Milling tool wear sample.
Tool blade image: 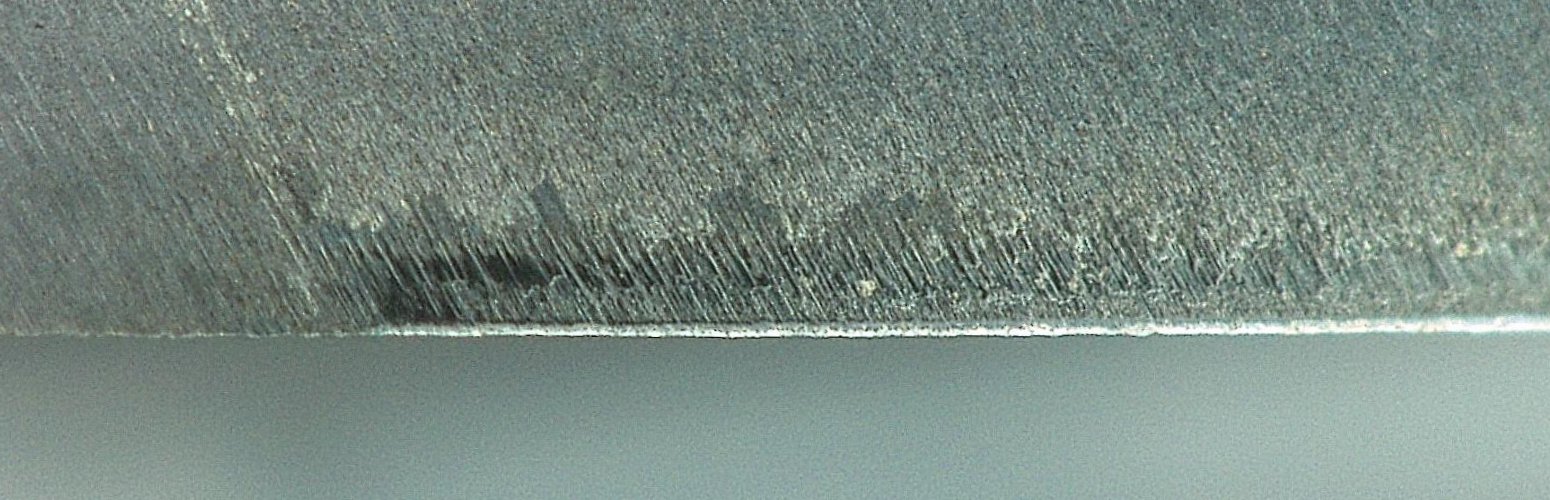
Chip image: 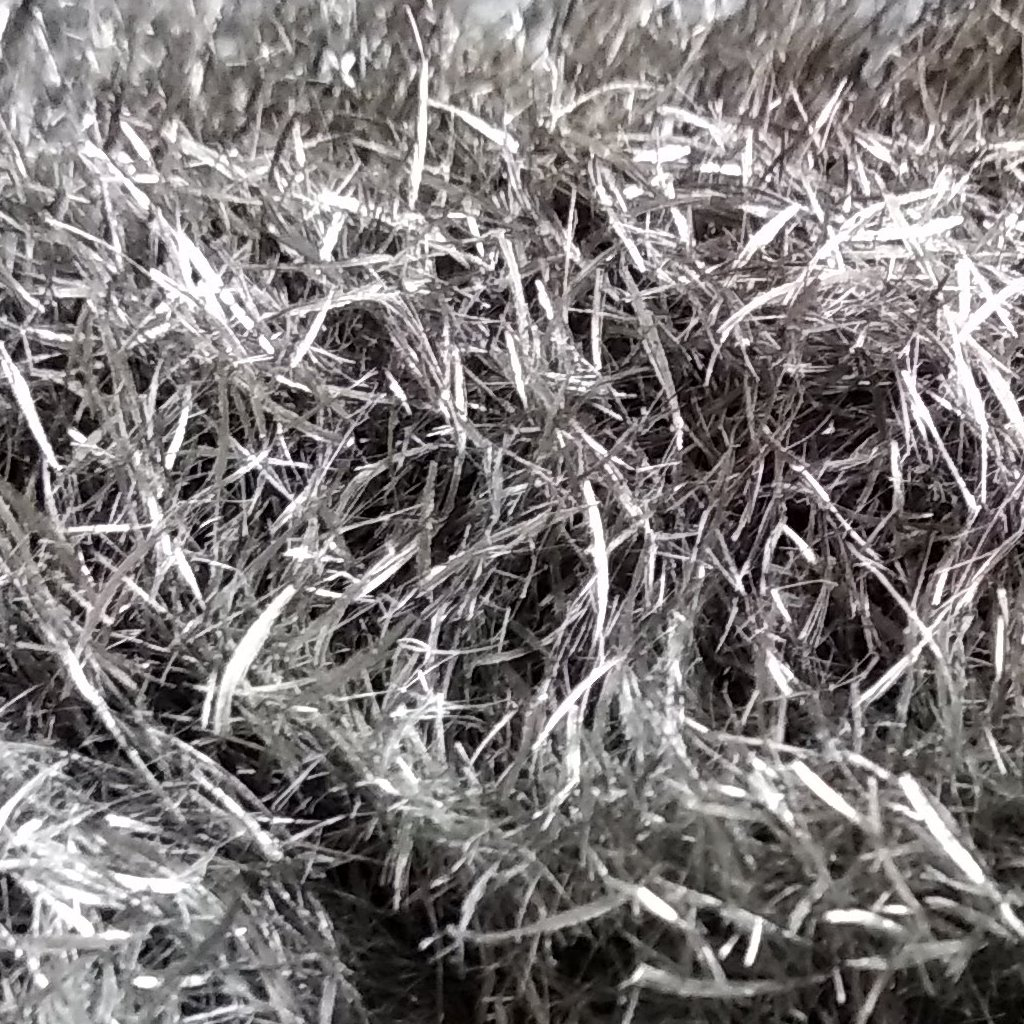
Workpiece image: 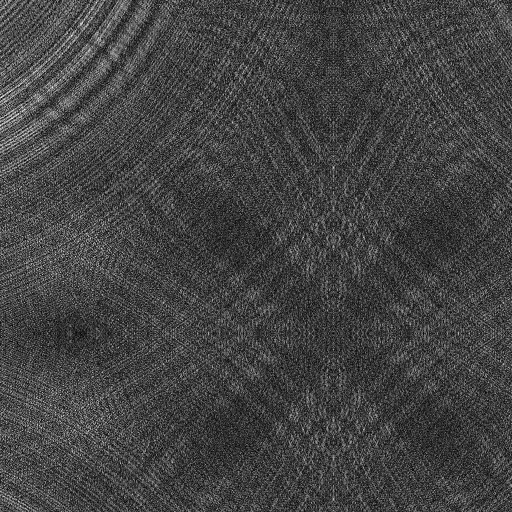
Tool wear state: sharp
Gaps: 0
Flank wear: 37.41
Overhang: 13.26
Force-signal Mel-spectrograms (X, Y, Z axes): 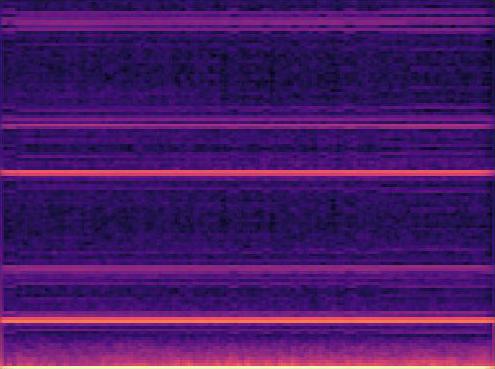 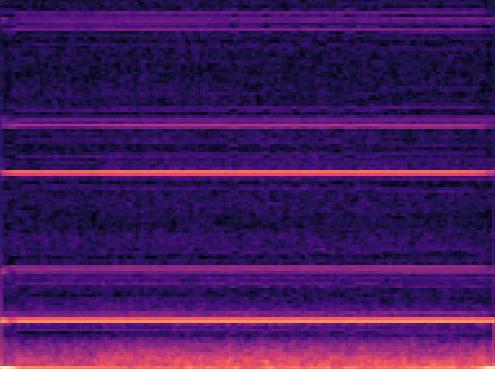 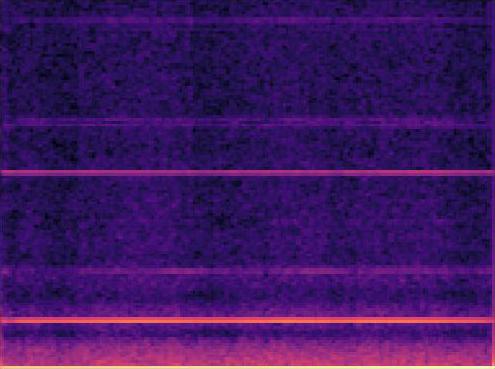
Force-signal scalograms (X, Y, Z axes): 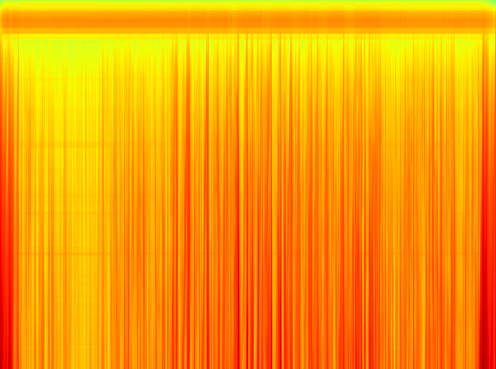 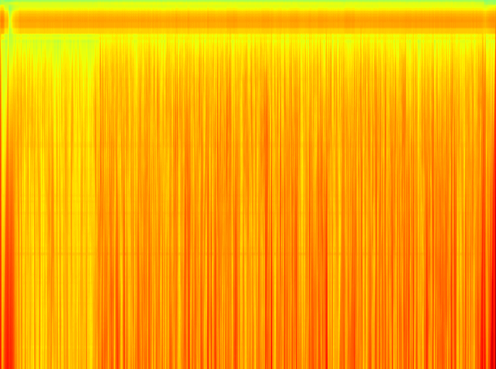 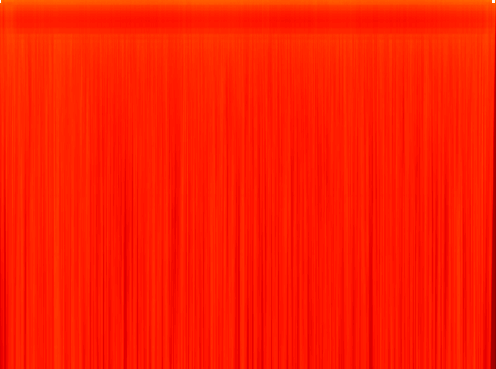
Force phase: initial_break_in_wear